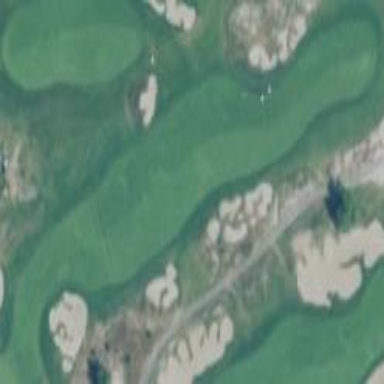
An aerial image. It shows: Grassy area designated as golf fairway.